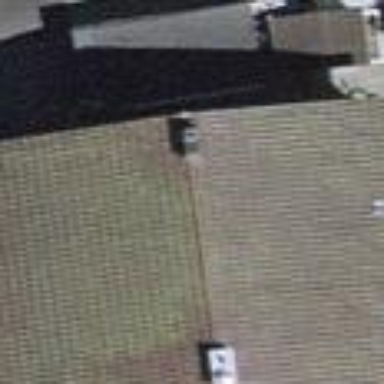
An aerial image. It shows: Garage.